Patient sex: F
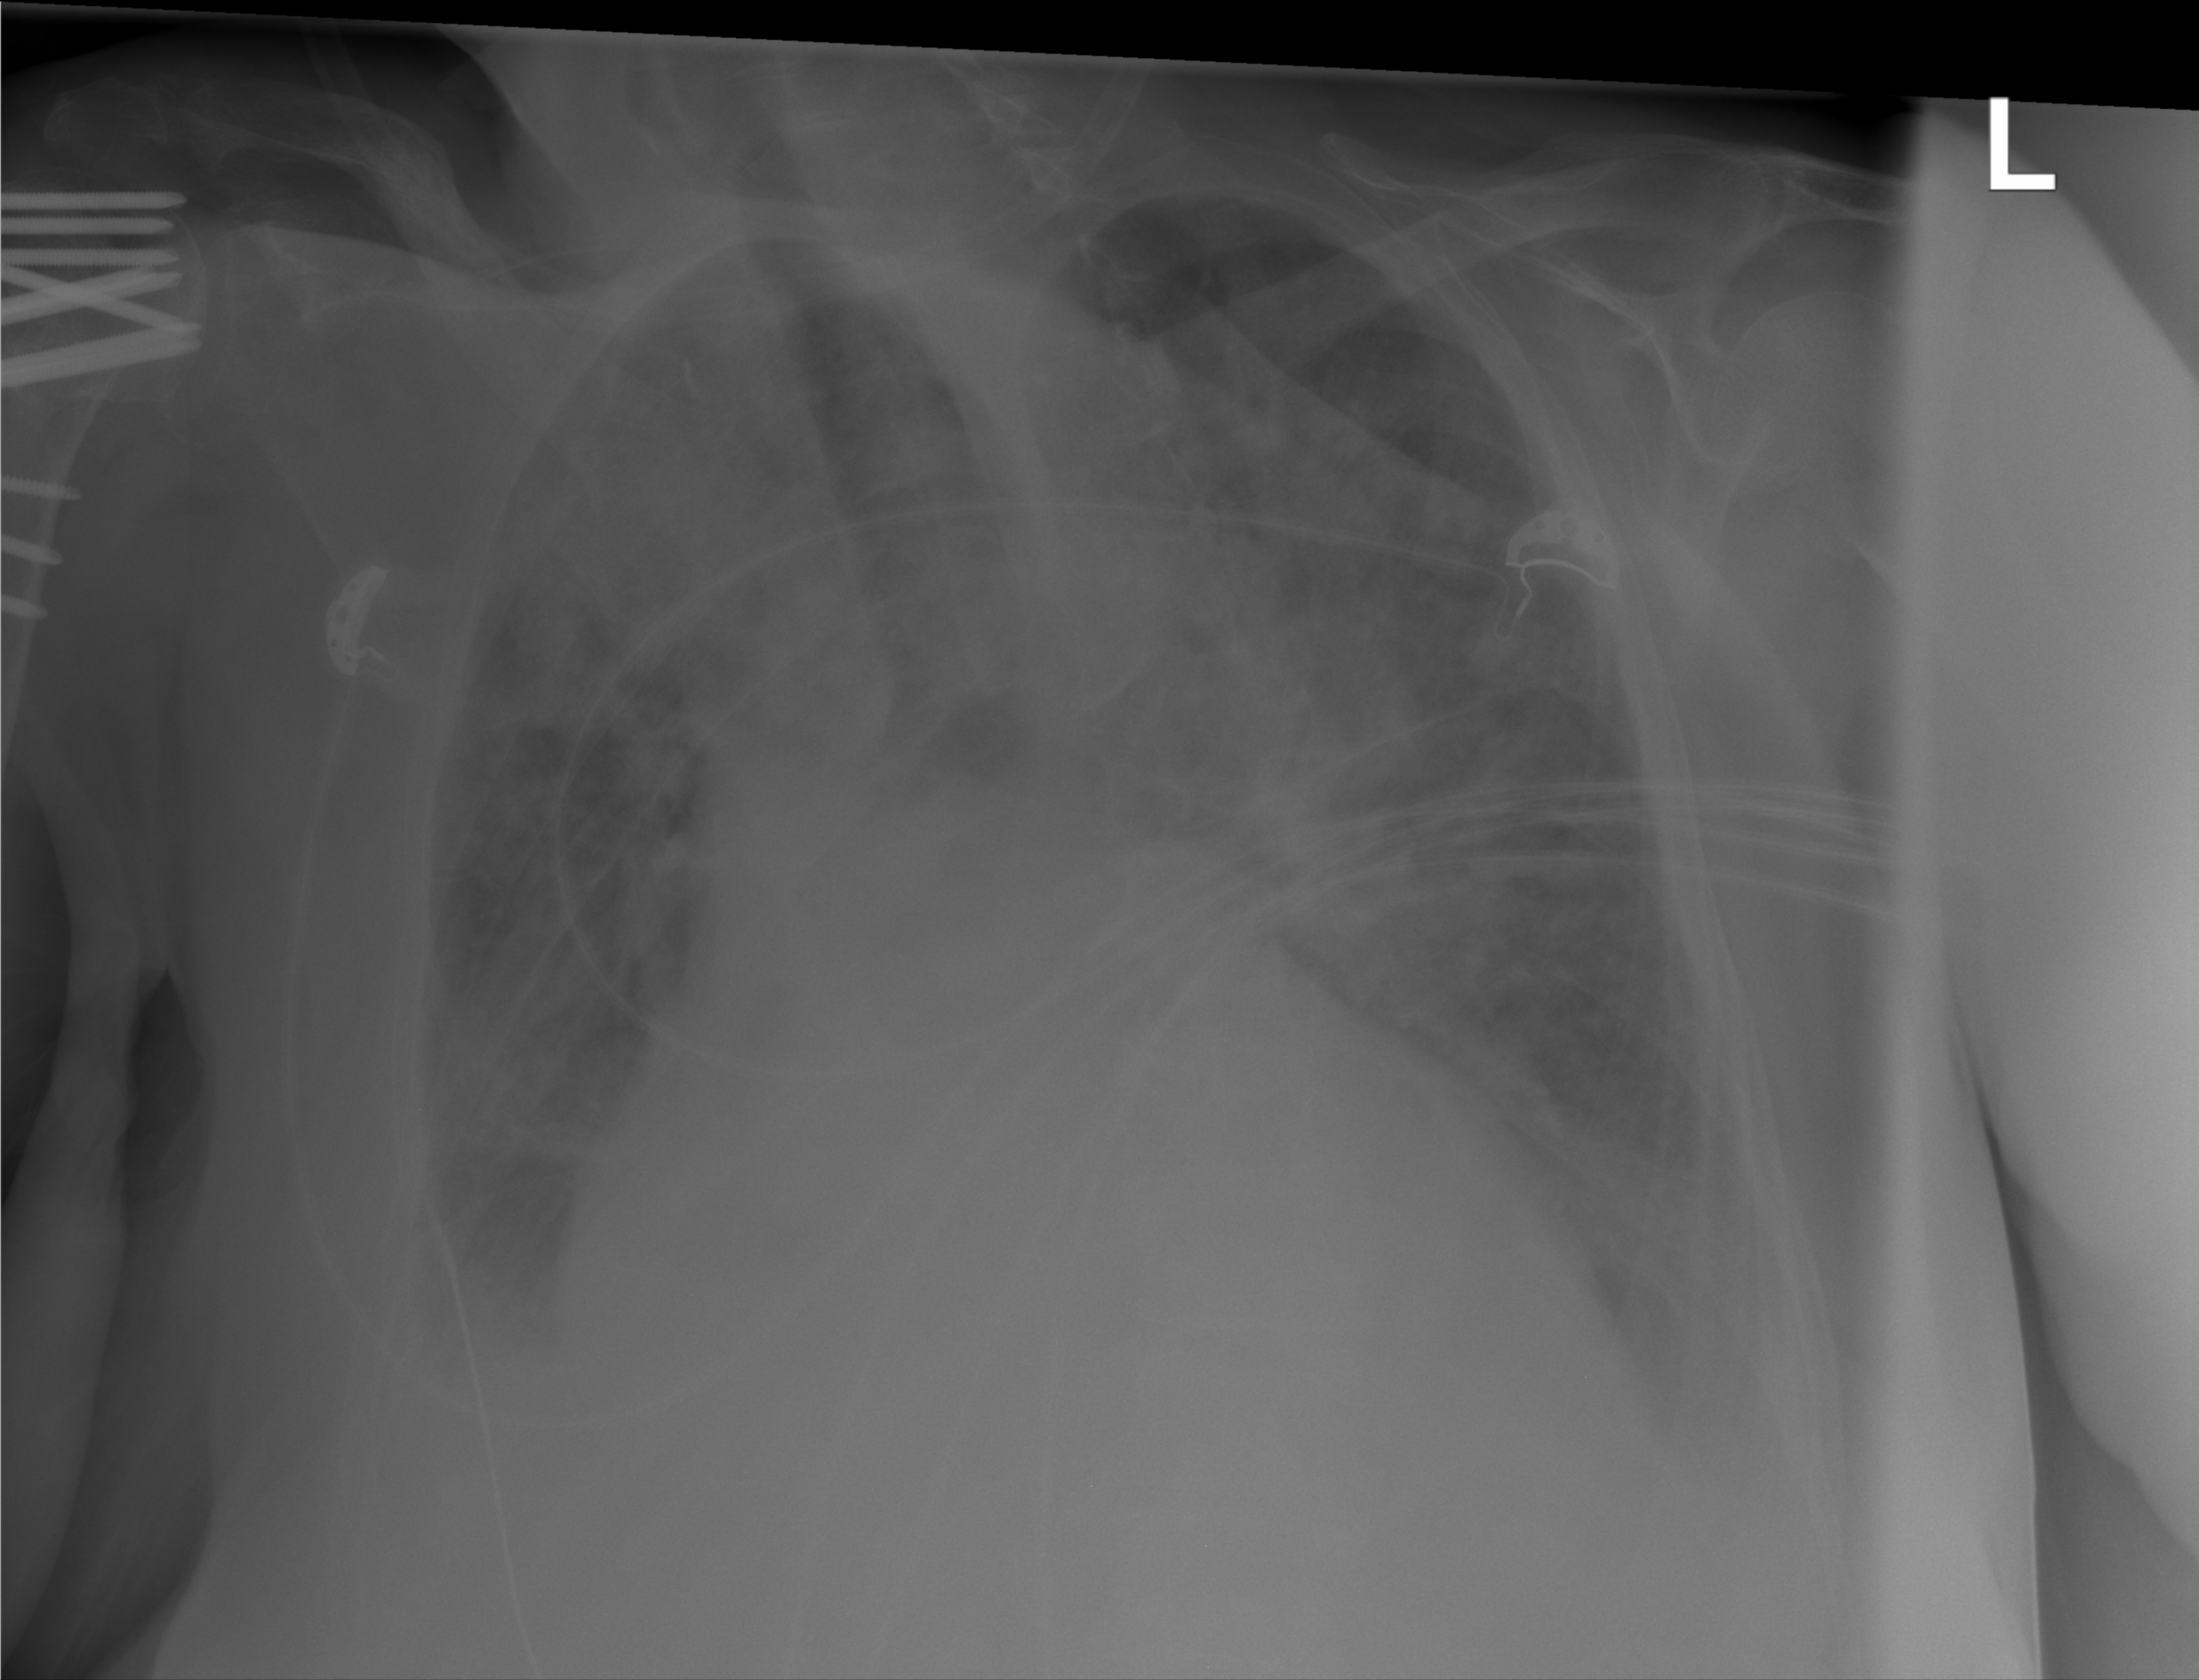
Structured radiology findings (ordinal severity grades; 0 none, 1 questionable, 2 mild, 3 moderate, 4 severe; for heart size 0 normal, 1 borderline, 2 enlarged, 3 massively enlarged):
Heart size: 3
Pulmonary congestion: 3
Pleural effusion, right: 2
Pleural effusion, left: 2
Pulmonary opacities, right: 2
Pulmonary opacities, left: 2
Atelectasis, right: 2
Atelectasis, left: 2